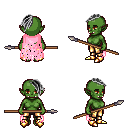
a pixel art fantasy rpg character, female body template, orc, green skin, pink tattered cape, gold greaves, gray long mohawk hairstyle, gold boots, spear, four views (front, back, left, right), 2x2 character sprite sheet, small pixel art, hard edges, no anti-aliasing